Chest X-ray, AP view. Patient: 52 years old, sex M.
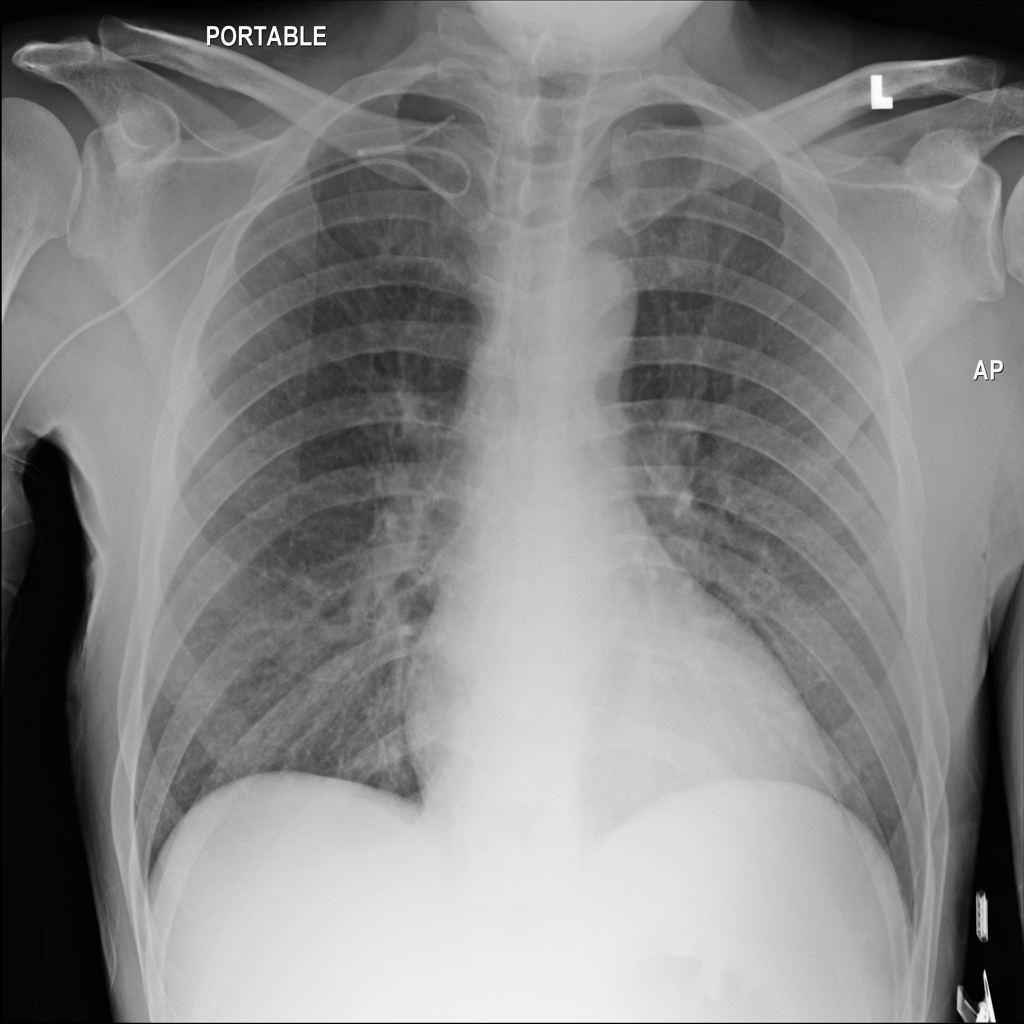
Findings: No Finding